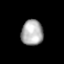
Tissue: lung
Cell type: Epithelial cells
Senescence score: 0.2377
Nuclear area (px): 546
Mean DAPI intensity: 173.159